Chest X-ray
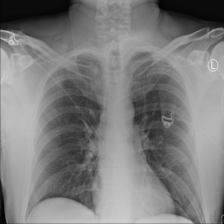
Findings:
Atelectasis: negative
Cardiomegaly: negative
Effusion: negative
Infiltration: negative
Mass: negative
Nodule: negative
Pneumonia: negative
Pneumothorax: negative
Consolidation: negative
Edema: negative
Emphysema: negative
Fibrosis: negative
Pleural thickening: negative
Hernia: negative